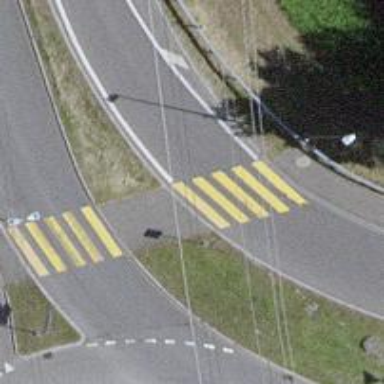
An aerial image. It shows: Marked zebra crossing with pedestrian island.